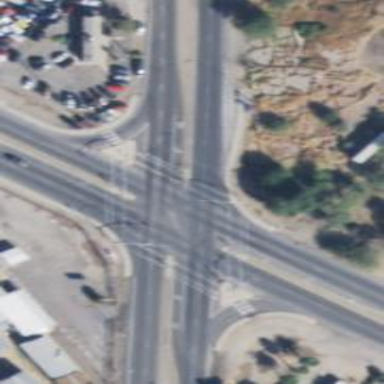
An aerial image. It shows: Marked crossing on the road.